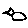
Label: bird